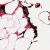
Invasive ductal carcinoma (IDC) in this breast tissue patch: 0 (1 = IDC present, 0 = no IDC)